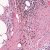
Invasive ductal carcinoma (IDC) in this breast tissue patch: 0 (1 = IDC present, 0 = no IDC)